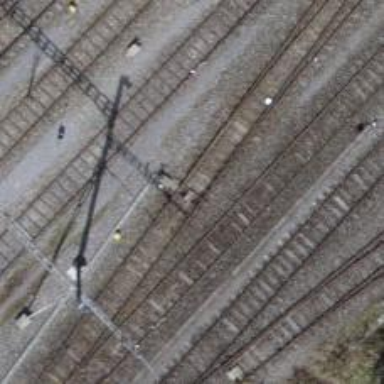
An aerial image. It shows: Railway switch.